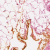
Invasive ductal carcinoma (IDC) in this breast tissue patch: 0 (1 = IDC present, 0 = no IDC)